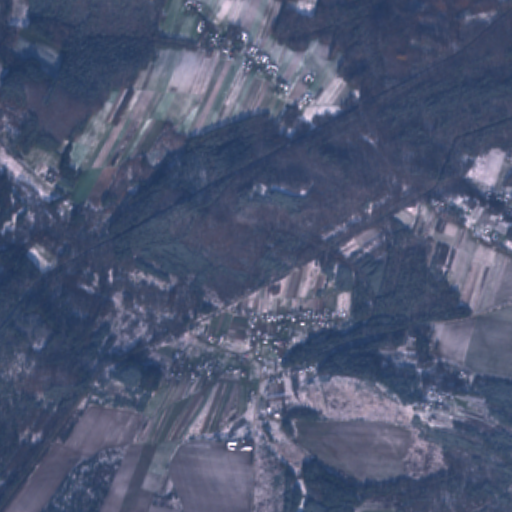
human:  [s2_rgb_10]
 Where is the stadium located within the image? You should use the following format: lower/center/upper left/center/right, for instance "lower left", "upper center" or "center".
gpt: The stadium is located in the lower center of the image.
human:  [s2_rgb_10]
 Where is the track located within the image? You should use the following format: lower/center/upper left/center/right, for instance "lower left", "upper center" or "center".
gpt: There is no track in the image.